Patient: sex M, age 66
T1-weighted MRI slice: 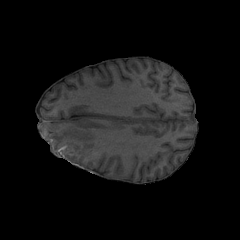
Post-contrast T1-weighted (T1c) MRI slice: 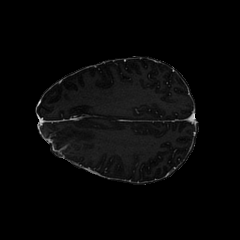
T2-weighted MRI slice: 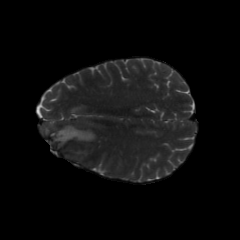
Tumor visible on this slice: yes
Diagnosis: Glioblastoma, IDH-wildtype
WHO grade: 4